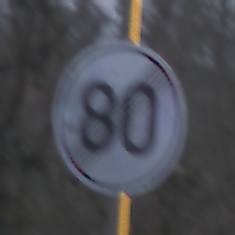
Verkehrszeichen: EndeGeschwindigkeit80
Umgebung: Outdoor, Nature
Tageszeit: MorningAfternoon
Wetter: Overcast
Licht: Natural
Jahreszeit: Winter
Kontrast: LowContrast